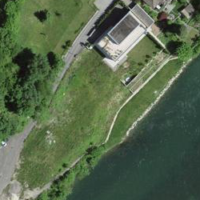
EUNIS habitat code: 55
Species observed at this site:
Certhia brachydactyla
Corvus corone
Motacilla cinerea
Cyanistes caeruleus
Anas platyrhynchos
Troglodytes troglodytes
Dendrocopos major
Prunella modularis
Fringilla coelebs
Aegithalos caudatus
Buteo buteo
Passer montanus
Turdus merula
Phalacrocorax carbo
Poecile palustris
Larus michahellis
Gallinula chloropus
Fringilla montifringilla
Egretta garzetta
Parus major
Erithacus rubecula
Milvus milvus
Pica pica
Sitta europaea
Picus viridis